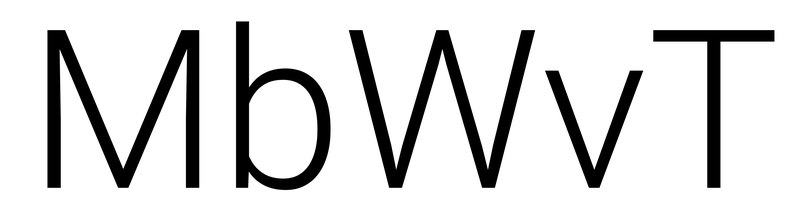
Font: Roboto_Light